Question: I'm having a rather confusing problem. When I create a local BOOL variable, it ignores the value I'm assigning to it.
For example:
'BOOL myBoolean = NO;'
This line of code, according to the debugger, results in 'myBoolean' equaling 'YES', as shown below:

(the warning symbol is about the variable being unused.)
Why is this, and what can I do about it?
I've tried setting it to 'NO' later on in my code, but it remains at 'YES'.
I've tried initializing it without a value, and even if I set it to 'NO' afterward, it's still stuck as 'YES'. Even initializing it with 'YES' and then trying to set it to 'NO' leaves it as 'YES'.
I'm at a complete loss here... any help and/or explanation would very much be appreciated. Thanks in advance!
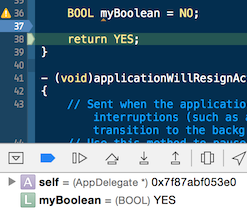
Answer: I've found an answer:
It seems that the debugger doesn't properly display the values of BOOLs. If I print the variable, as Noah suggested in the comments above, it indeed contains a '0'.
How weird... I wonder why this happens, and why Apple hasn't fixed it if it is indeed a bug, rather than intended behavior. (I can't imagine why this would be intended, though.)